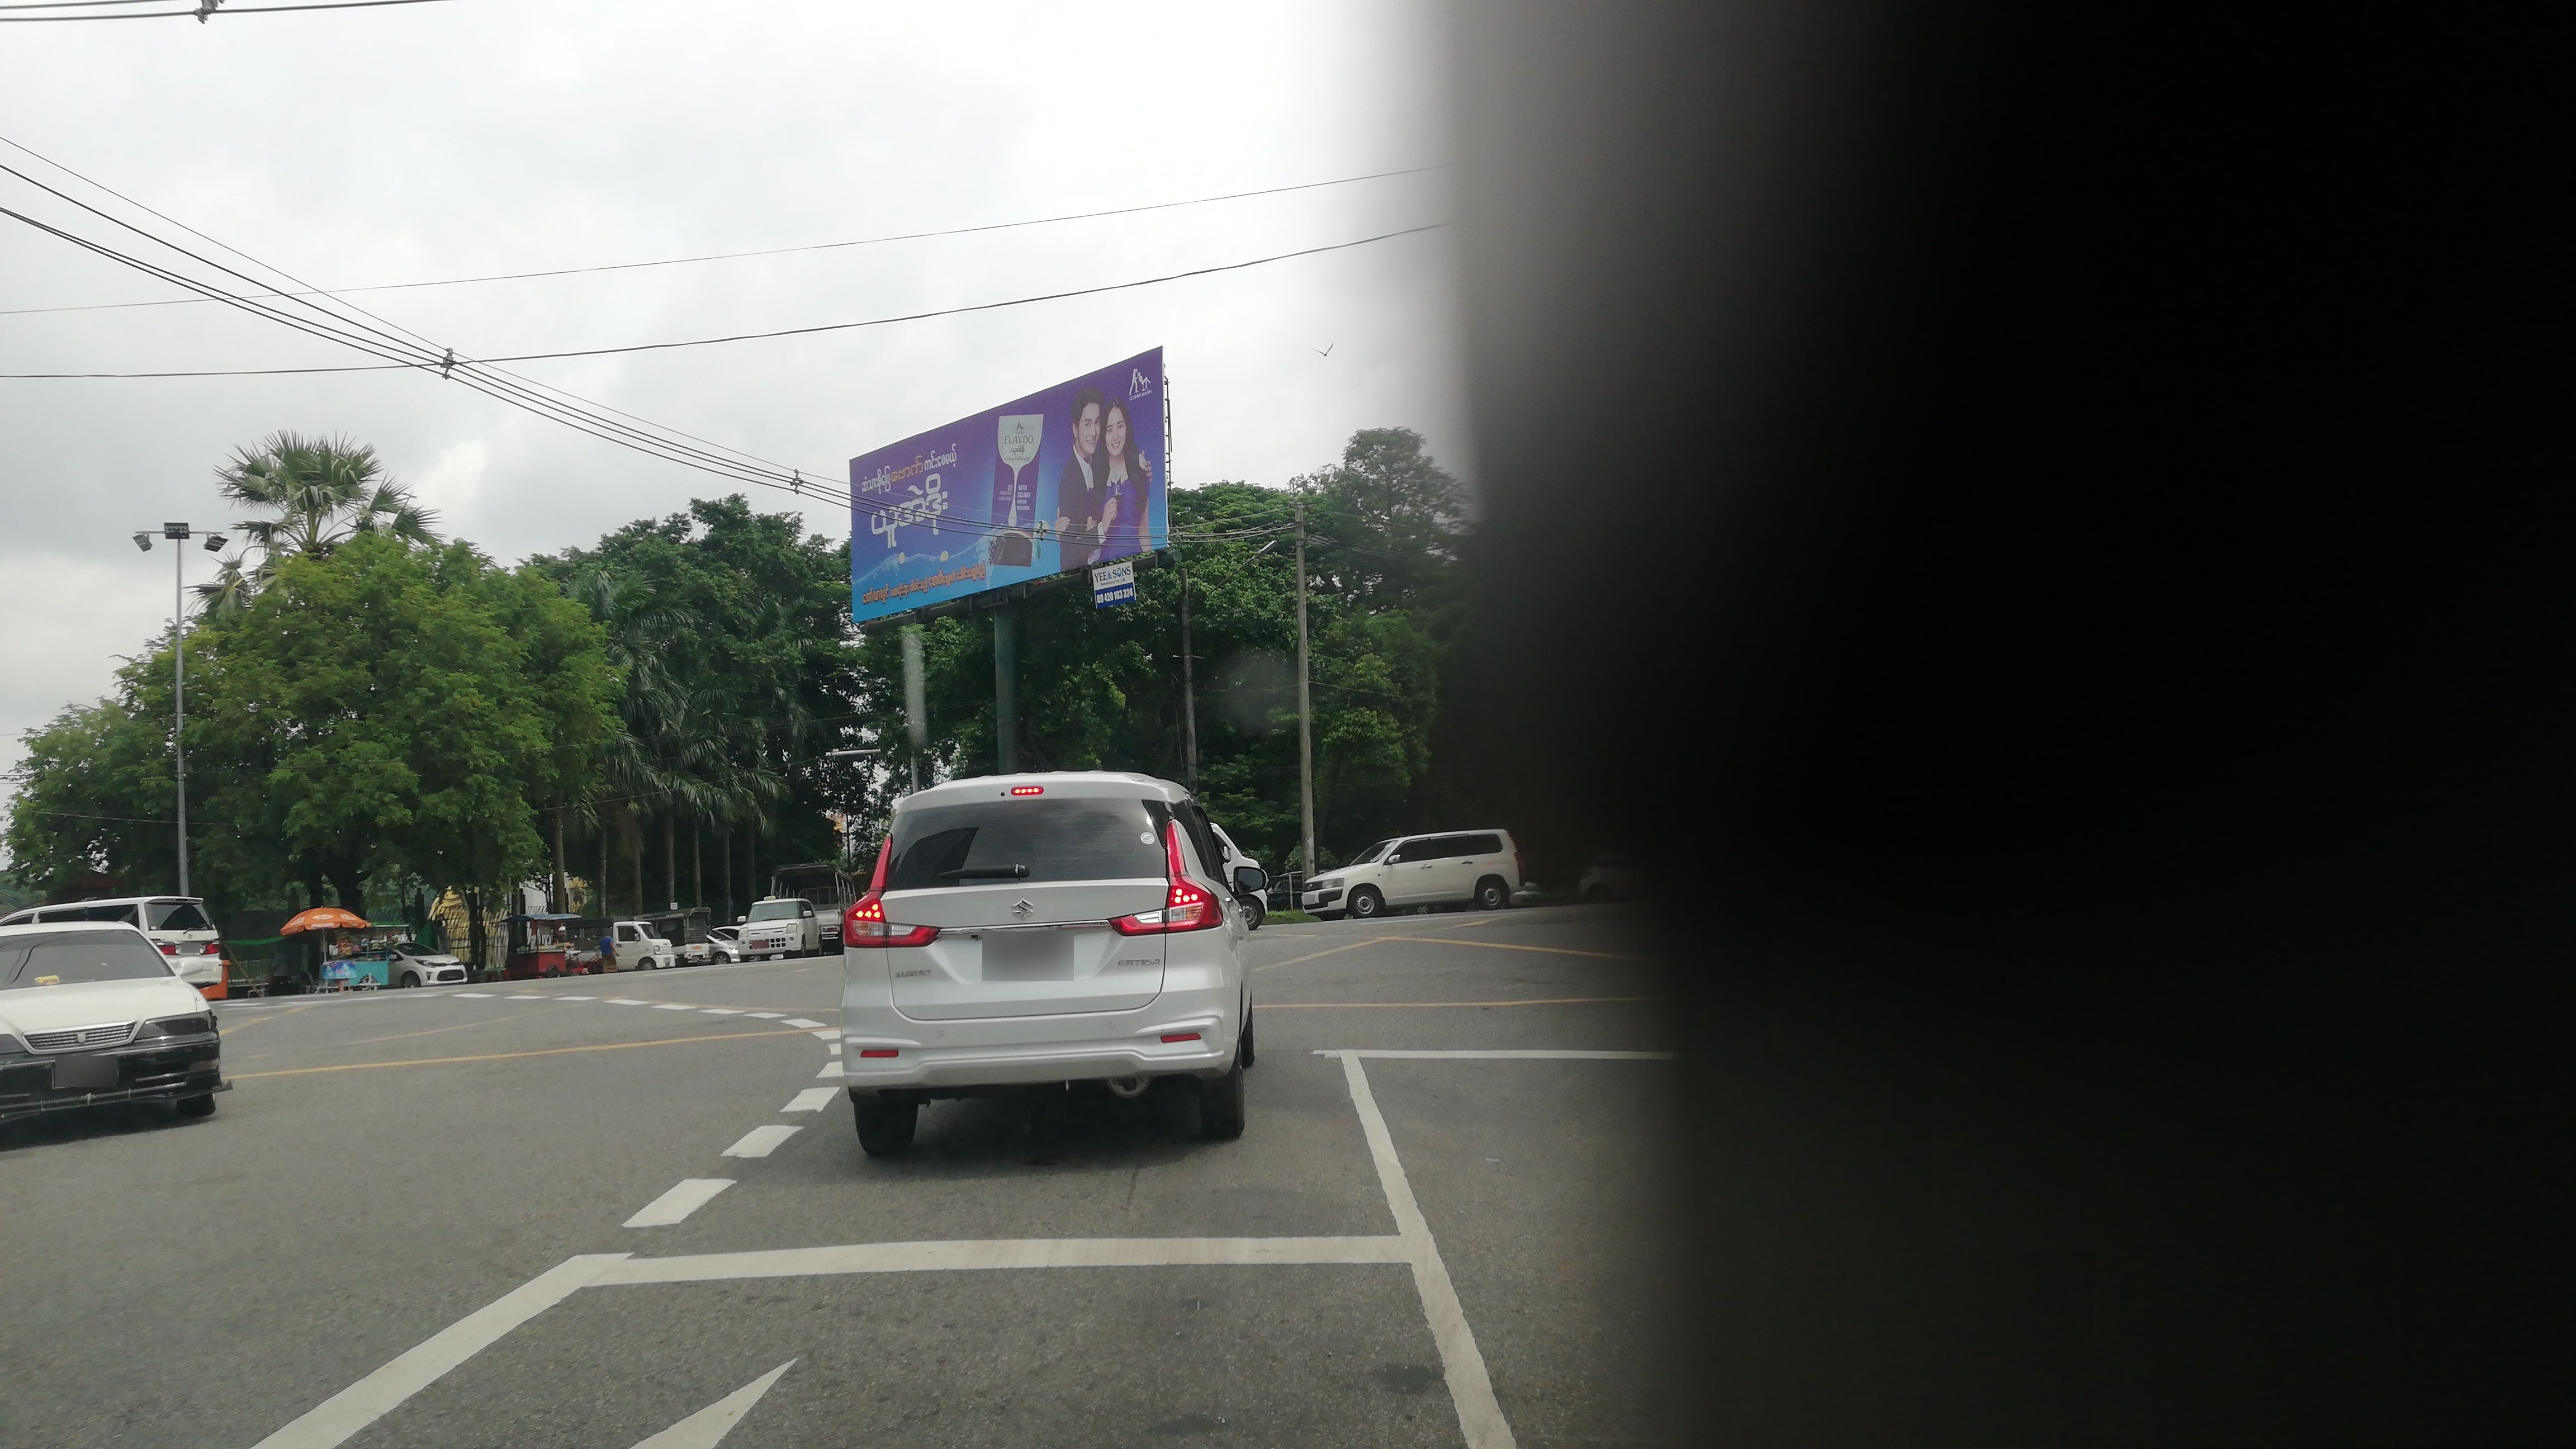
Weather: cloudy
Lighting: day
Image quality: good
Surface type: driving surface
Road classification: secondary_link
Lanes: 2
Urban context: urban centre
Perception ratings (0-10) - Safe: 6.89, Lively: 3.9, Beautiful: 8.59, Boring: 1.24, Depressing: 2.9, Wealthy: 3.13